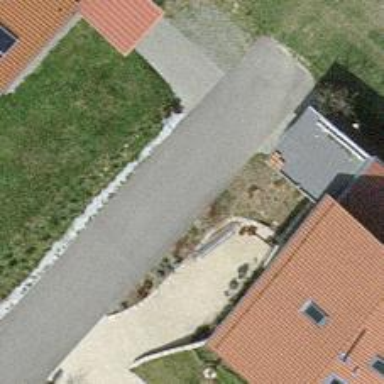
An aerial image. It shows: Driveway leading to service road.